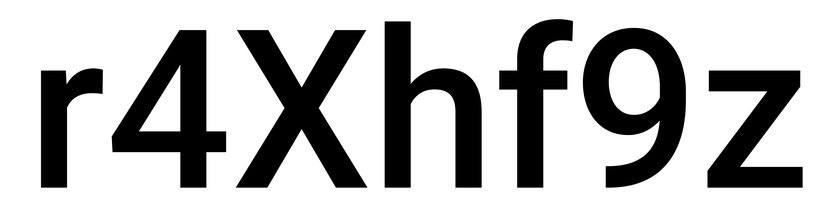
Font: Roboto_Medium